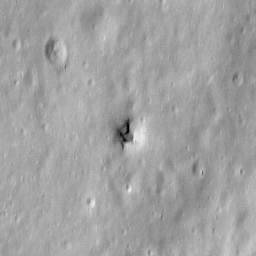
Pit: Stevinus 5
Host crater: Stevinus
Host type: impact_melt
Lunar coordinates: latitude -32.452, longitude 54.675